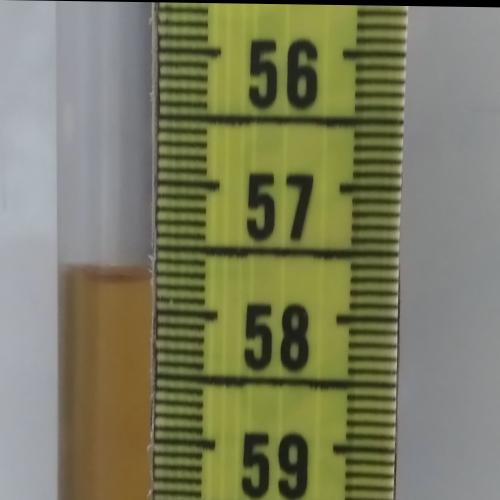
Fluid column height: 57.7 cm